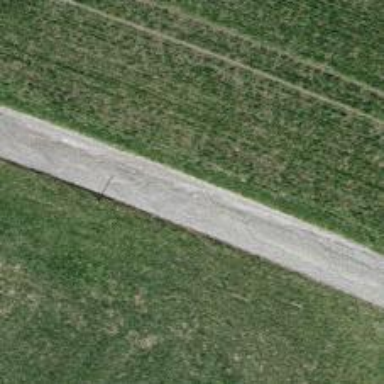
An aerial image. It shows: Track with grade 1 quality.